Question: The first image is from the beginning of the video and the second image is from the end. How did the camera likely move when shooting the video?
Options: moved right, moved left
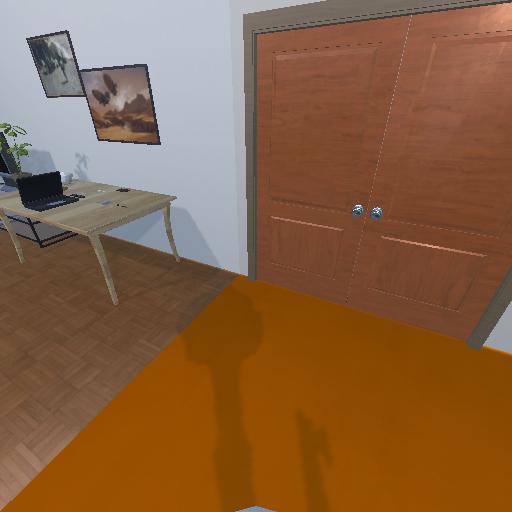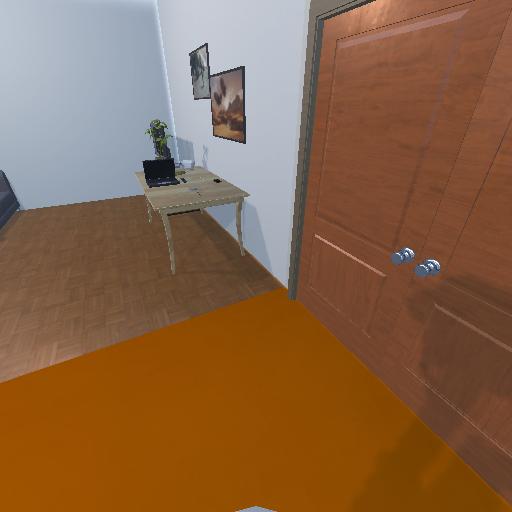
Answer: moved right